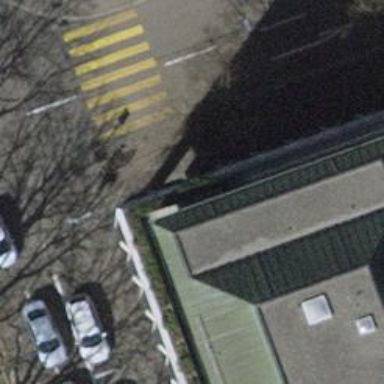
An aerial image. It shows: Kerb barrier.